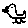
Label: bird